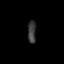
Tissue: lung
Cell type: Epithelial cells
Senescence score: 0.1537
Nuclear area (px): 180
Mean DAPI intensity: 58.628